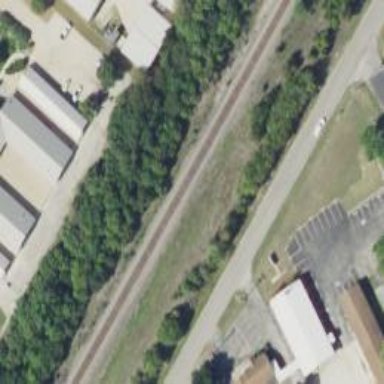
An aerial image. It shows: Abandoned spur railway.